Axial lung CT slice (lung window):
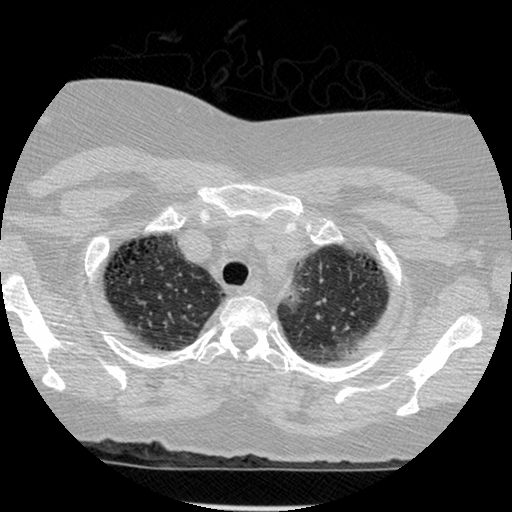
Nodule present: no